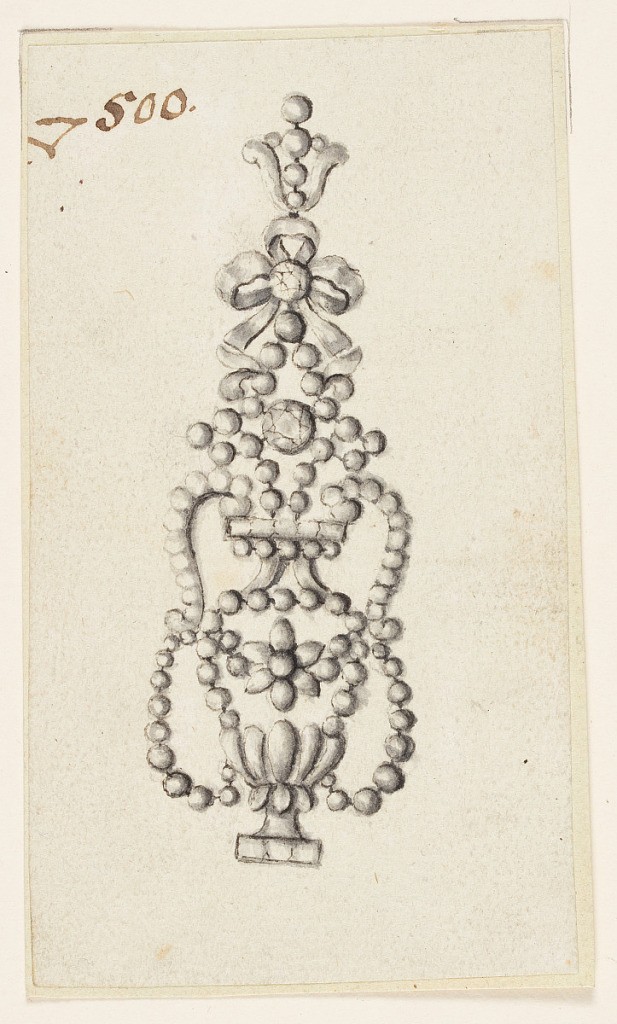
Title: Design for an Earring
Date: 1820–30
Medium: Pen and ink, brush and gray watercolor on paper
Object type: Drawing
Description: Jewelry design for an earring. The lower part has the shape of a vase with a flower blossom at center. Above, a knotted ribbon with a palmette on top; the decorative scheme mostly composed of rows of beads.